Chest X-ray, PA view. Patient: 51 years old, sex M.
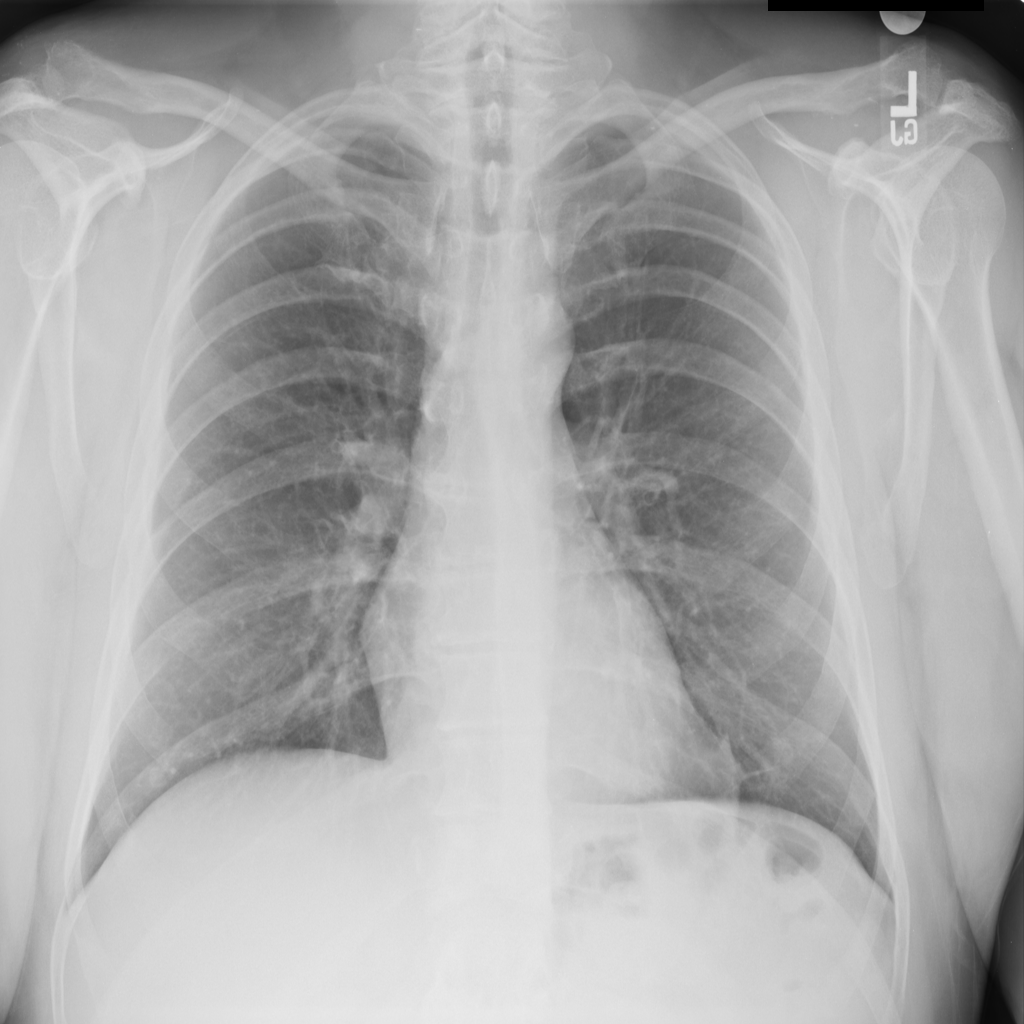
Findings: No Finding